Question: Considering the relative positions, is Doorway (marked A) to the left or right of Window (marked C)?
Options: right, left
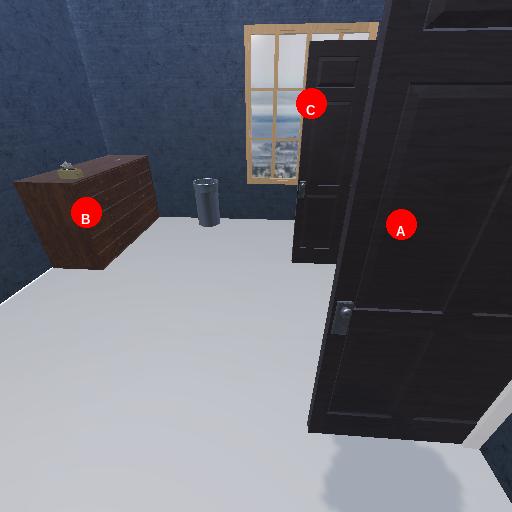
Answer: right